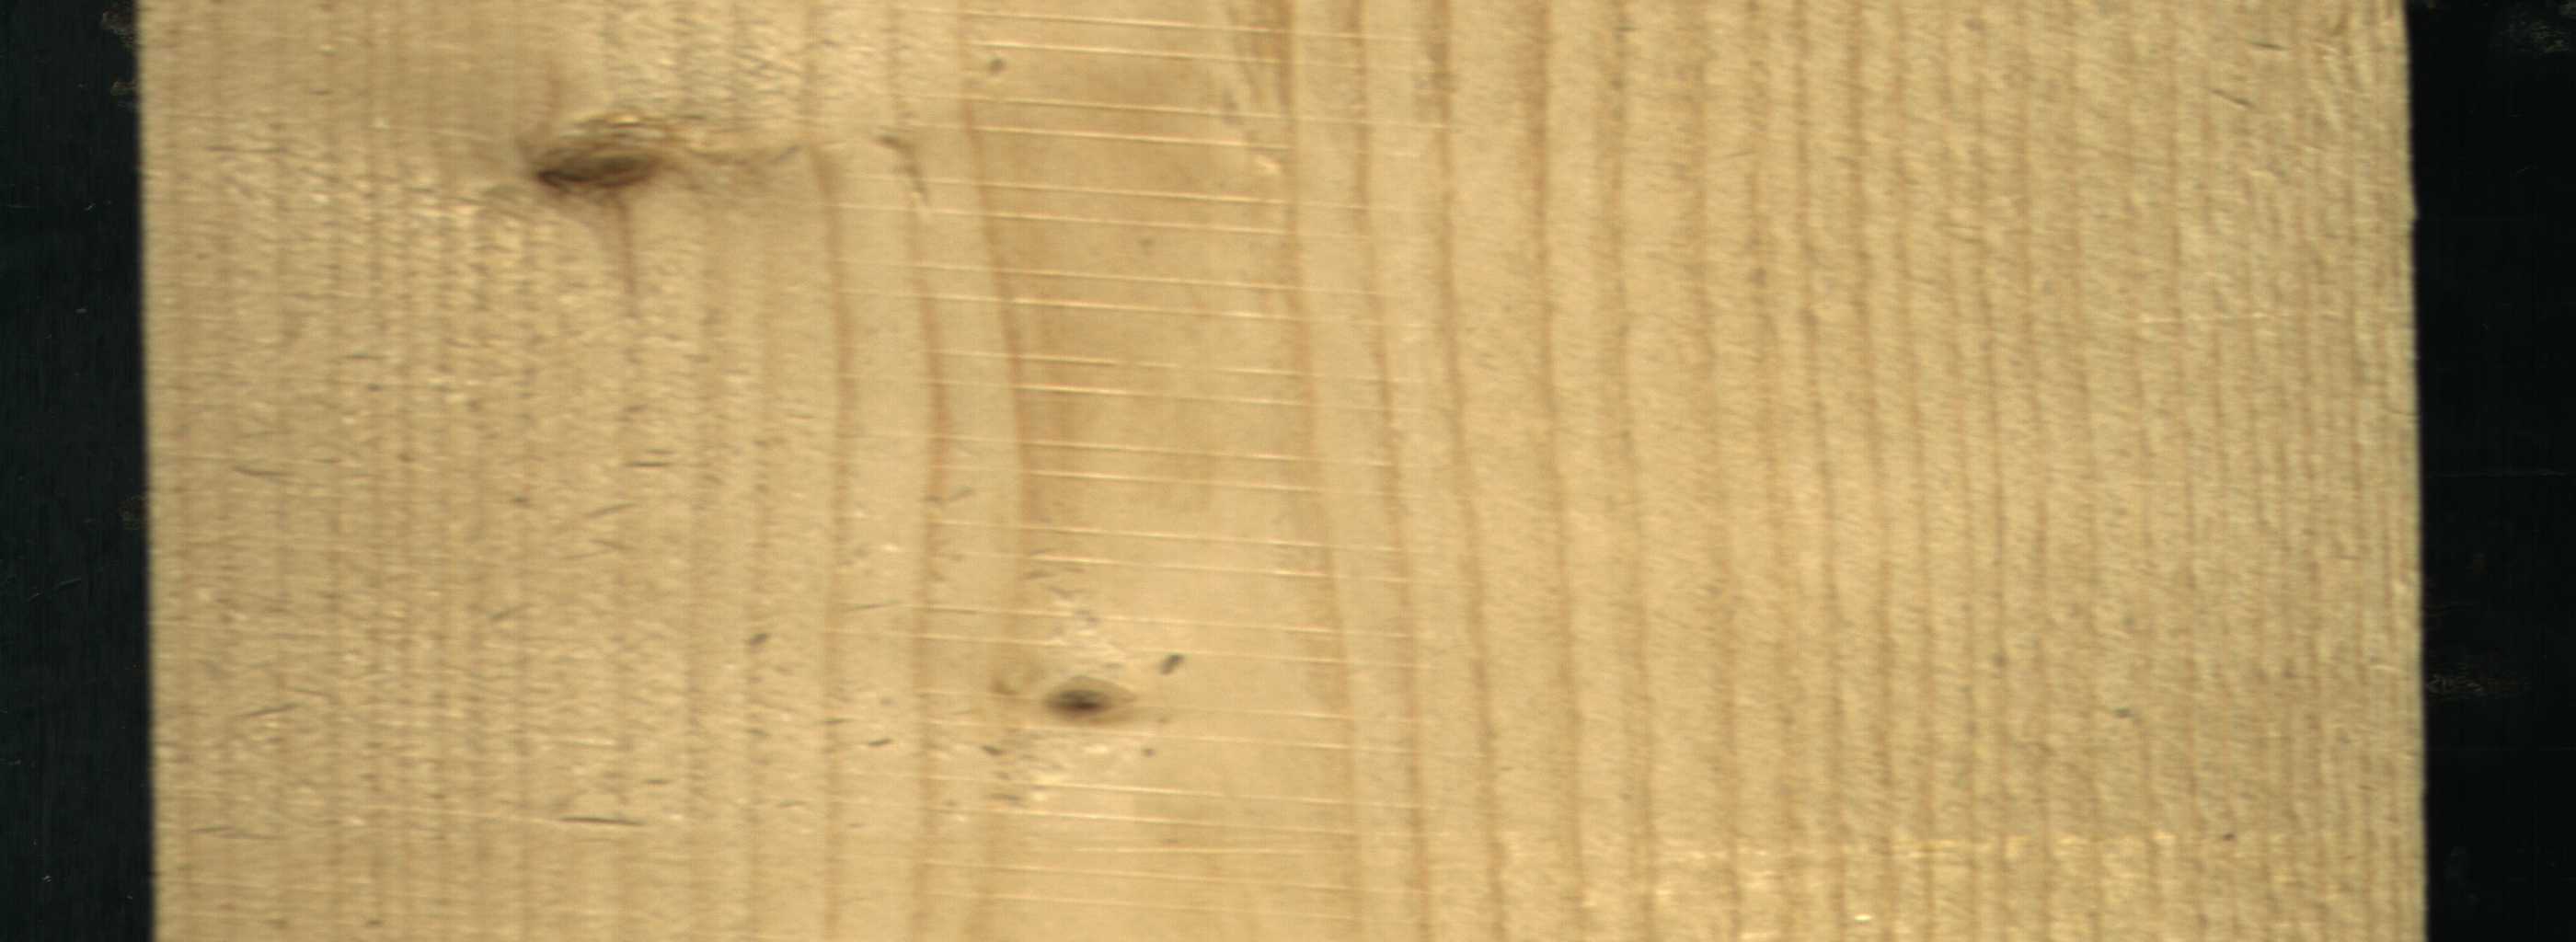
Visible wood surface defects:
Live_Knot
Live_Knot